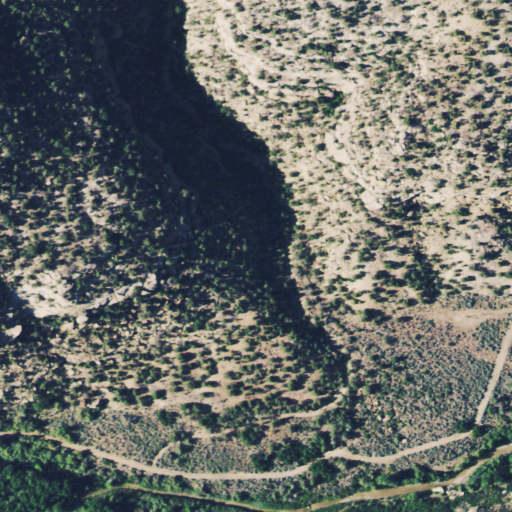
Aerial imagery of valley in Colorado named Swift Canyon containing shrub, evergreen forest, woody wetlands, and herbaceous wetlands